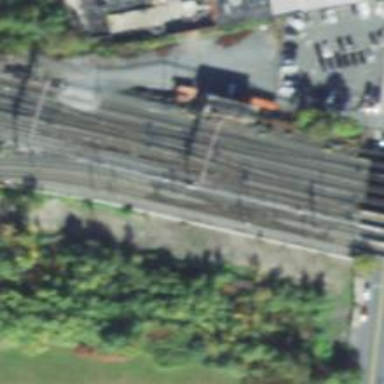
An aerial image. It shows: Railway crossing.